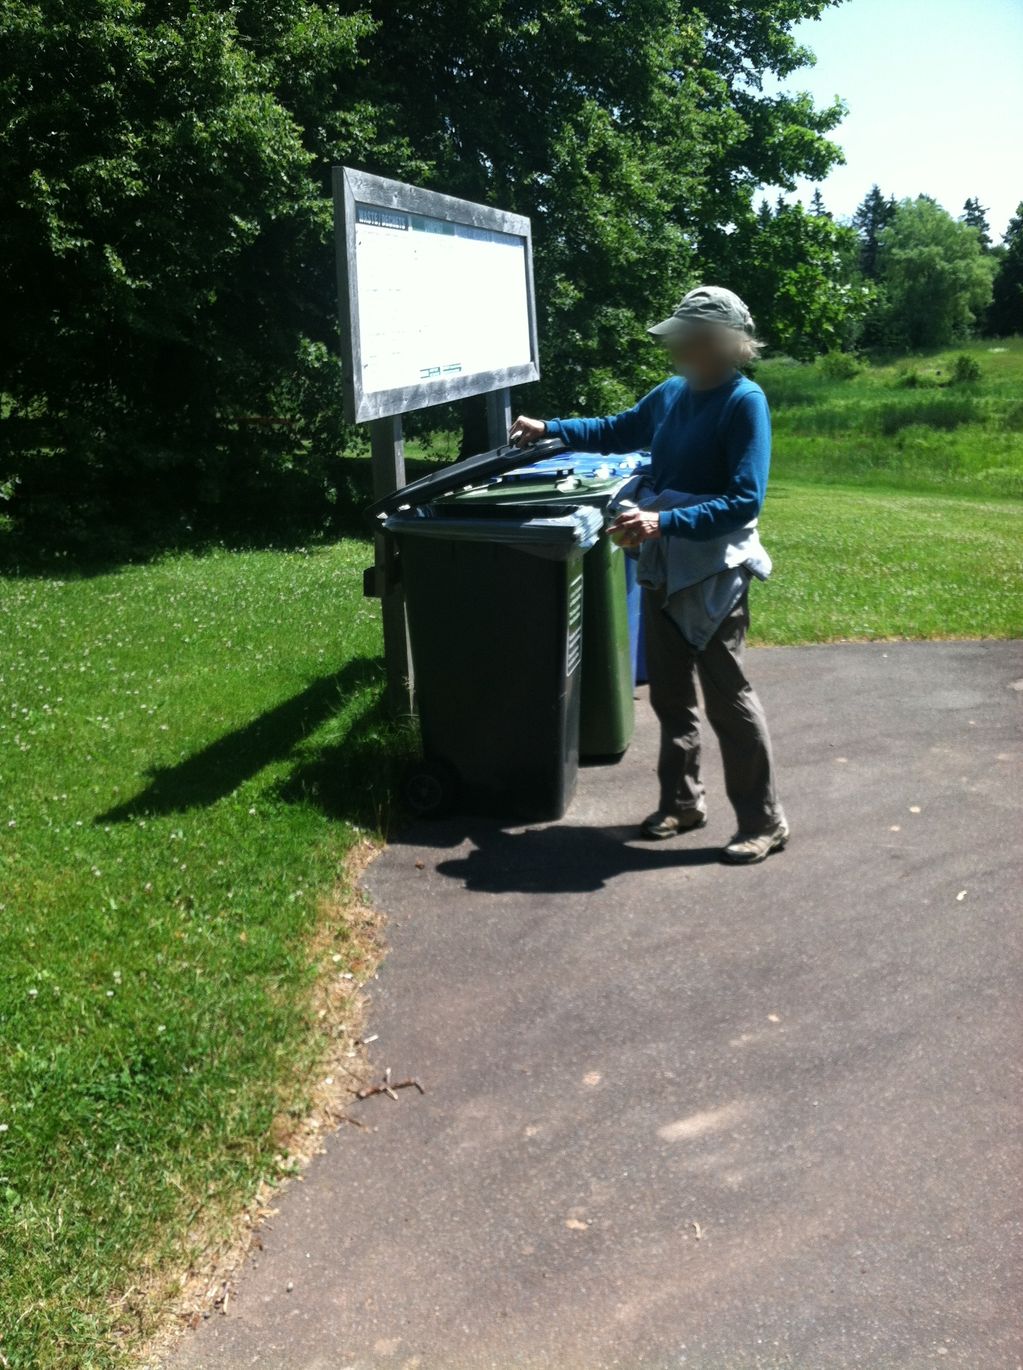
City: charlottetown